Question: I am practicing assembly language for some time and i am kind of getting into it. I started doing TSR programs, like scanning input from keyboard and such things. The thing that is still confusing to me is how can i run my program when certain key is pressed. The most basic thing i am trying to create is to display my name at the start of the screen when for example "^" key is pressed. Note that i want this to happen
Like you see on the picture. Imagine i started ma program "test.com". And in my "test.com" program i wrote TSR code that whenever i press "^" key my name is written at the start of the screen. Now as you can see on the picture my program is and i can run new program. But when i press "^" key i still want to write my name at the start of the screen although program is not running anymore.
Sorry for such detailed post but i want to be sure you understand what am i asking. I know basic/advanced assembly programing, i am familiar with changing interupts with custom routine and everything. I worked with TSR programs that do stuff when they are , not after.
I would also appreciate if u do not post stupid answers like "why are you doing this", and "woah, you live in the past it is useless". I have my own reasons for doing this, but its obviously for practice reasons. And it will be nice if only people who actually know assembly could answer me, not people who want to get more answers for badges...
The thing i would like most is if someone could write me a sample code of what i am asking or at least some instructions, like what interupt i should use to do this.
Thanks in advance
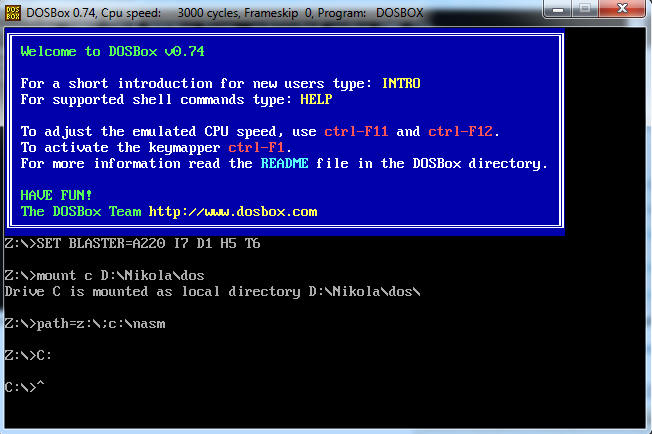
Answer: I figured it out now. The trick is you only have to your BIOS interrupt, and than type something like this
'''
mov ax,3100h ; *This will terminate program and make it resident in RAM memmory*
mov dx,ammount_of_memmory ; *This is the amount of memmory i want to reserve for my program*
int 21h ; *This is the DOS system call to execute our program*
'''
That way you can change what will happen if you press certain key on keyboard. However, if we want to display message, when certain action occurs, we need to put it directly on video memory rather than using standard print functions.